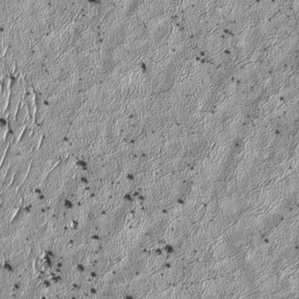
Label: frost